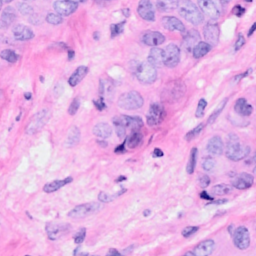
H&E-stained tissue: Breast